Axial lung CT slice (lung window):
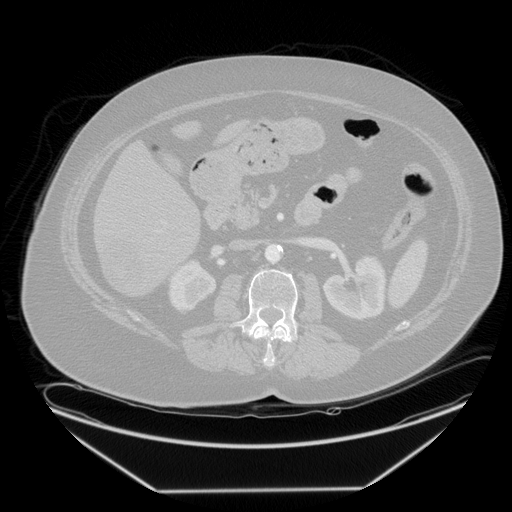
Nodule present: no